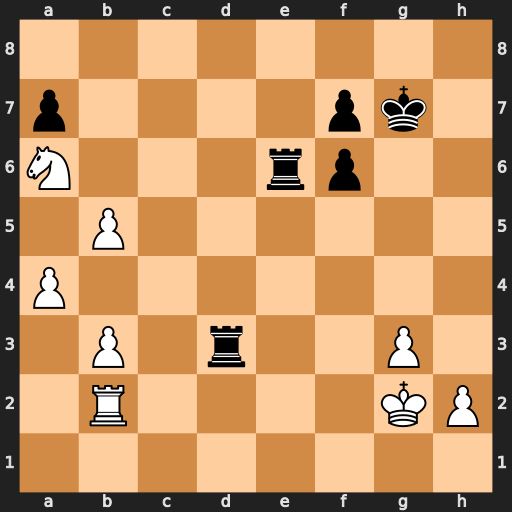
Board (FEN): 8/p4pk1/N3rp2/1P6/P7/1P1r2P1/1R4KP/8
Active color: w
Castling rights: -
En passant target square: -
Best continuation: Nc5 Rd5 Nxe6+